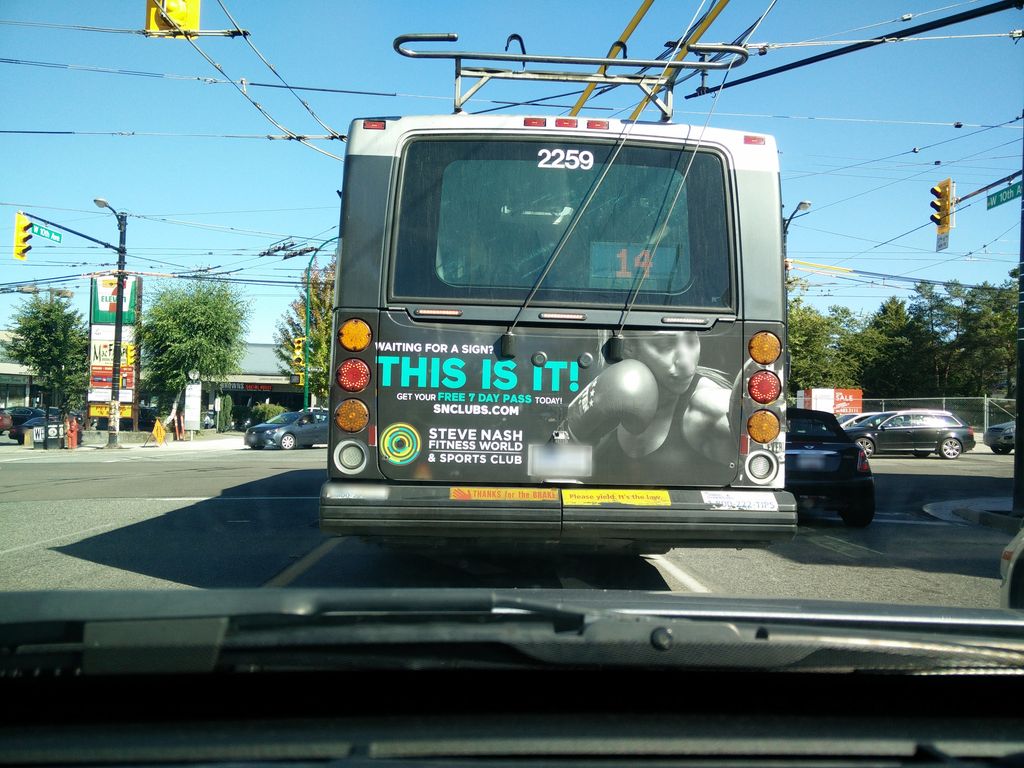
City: vancouver